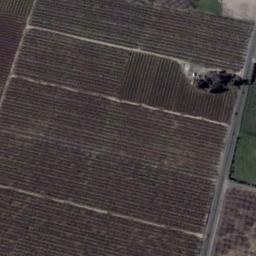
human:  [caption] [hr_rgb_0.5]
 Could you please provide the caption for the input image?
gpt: There are some bare rectangular farmland .

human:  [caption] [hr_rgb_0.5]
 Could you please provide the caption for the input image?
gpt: Four neatly arranged purple brown rectangular farm fields .

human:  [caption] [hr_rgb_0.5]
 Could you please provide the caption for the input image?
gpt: There are a lot of crops in rectangular farmlands .

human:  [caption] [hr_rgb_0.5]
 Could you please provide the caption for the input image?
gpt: Several khaki rectangular farmlands are neatly arranged on the ground and some trees are surrounded by these farmlands .

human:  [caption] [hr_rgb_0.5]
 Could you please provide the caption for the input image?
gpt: There are some brown rectangular farmlands .